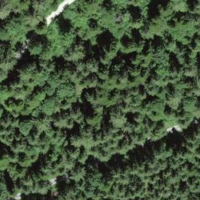
EUNIS habitat code: 44
Species observed at this site:
Cardamine heptaphylla